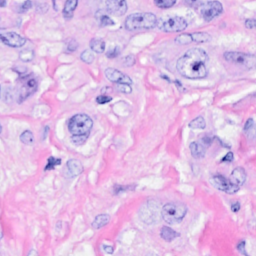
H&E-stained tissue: Breast